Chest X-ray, PA view. Patient: 59 years old, sex M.
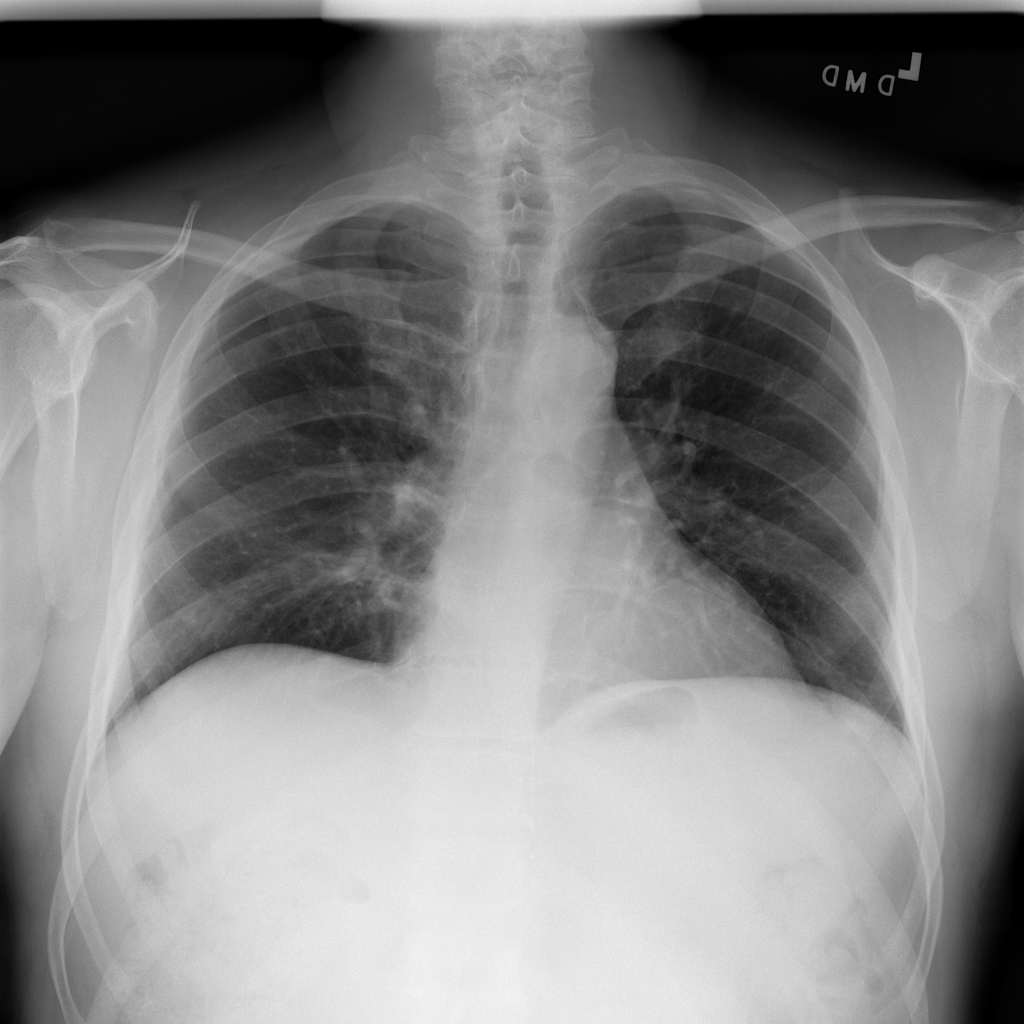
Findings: No Finding